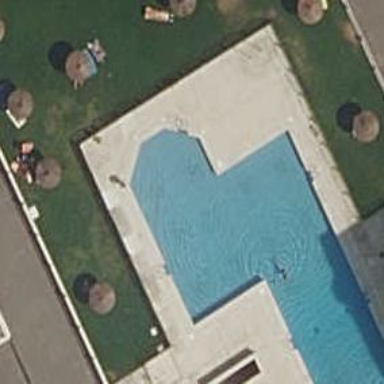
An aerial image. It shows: Swimming pool located in leisure land.